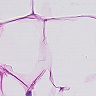
Metastatic tissue present: no